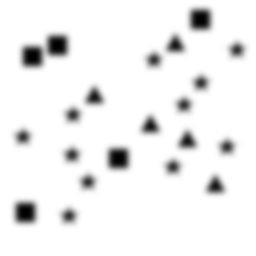
Squares: 5
Triangles: 5
Stars: 11
Total shapes: 21